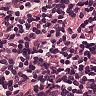
Metastatic tissue present: no